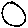
Label: circle